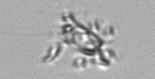
Label: Chaetoceros_didymus_TAG_external_flagellate